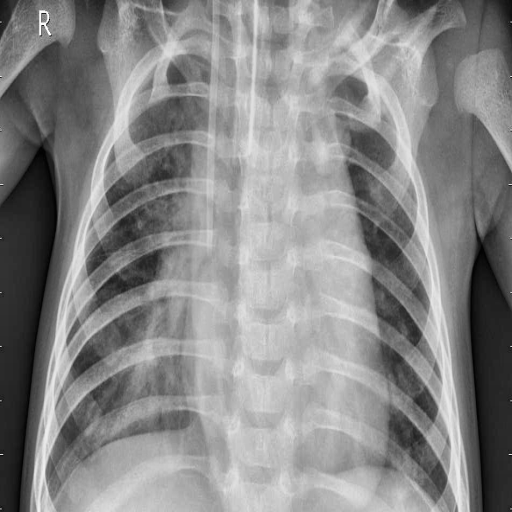
Finding: PNEUMONIA